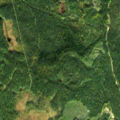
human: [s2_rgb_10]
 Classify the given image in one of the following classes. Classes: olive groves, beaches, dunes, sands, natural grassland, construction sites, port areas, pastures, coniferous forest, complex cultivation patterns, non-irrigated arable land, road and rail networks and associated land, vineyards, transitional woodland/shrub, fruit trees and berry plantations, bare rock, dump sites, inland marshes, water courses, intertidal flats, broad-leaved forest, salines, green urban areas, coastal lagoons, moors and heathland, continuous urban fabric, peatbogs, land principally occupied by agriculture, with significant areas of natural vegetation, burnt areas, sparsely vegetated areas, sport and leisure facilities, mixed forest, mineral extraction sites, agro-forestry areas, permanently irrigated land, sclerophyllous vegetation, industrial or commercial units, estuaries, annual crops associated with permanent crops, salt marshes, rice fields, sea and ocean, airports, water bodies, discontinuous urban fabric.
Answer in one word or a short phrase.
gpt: coniferous forest, transitional woodland/shrub, water bodies